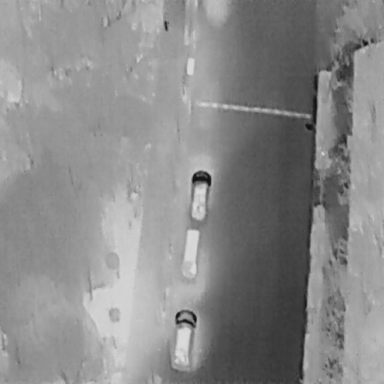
There are four objects shown in the infrared image, including three Cars, and a Person.